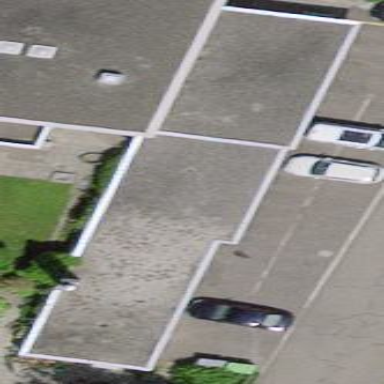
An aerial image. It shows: Group of garages.